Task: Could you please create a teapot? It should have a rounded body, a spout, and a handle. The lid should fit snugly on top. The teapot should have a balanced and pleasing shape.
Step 222:
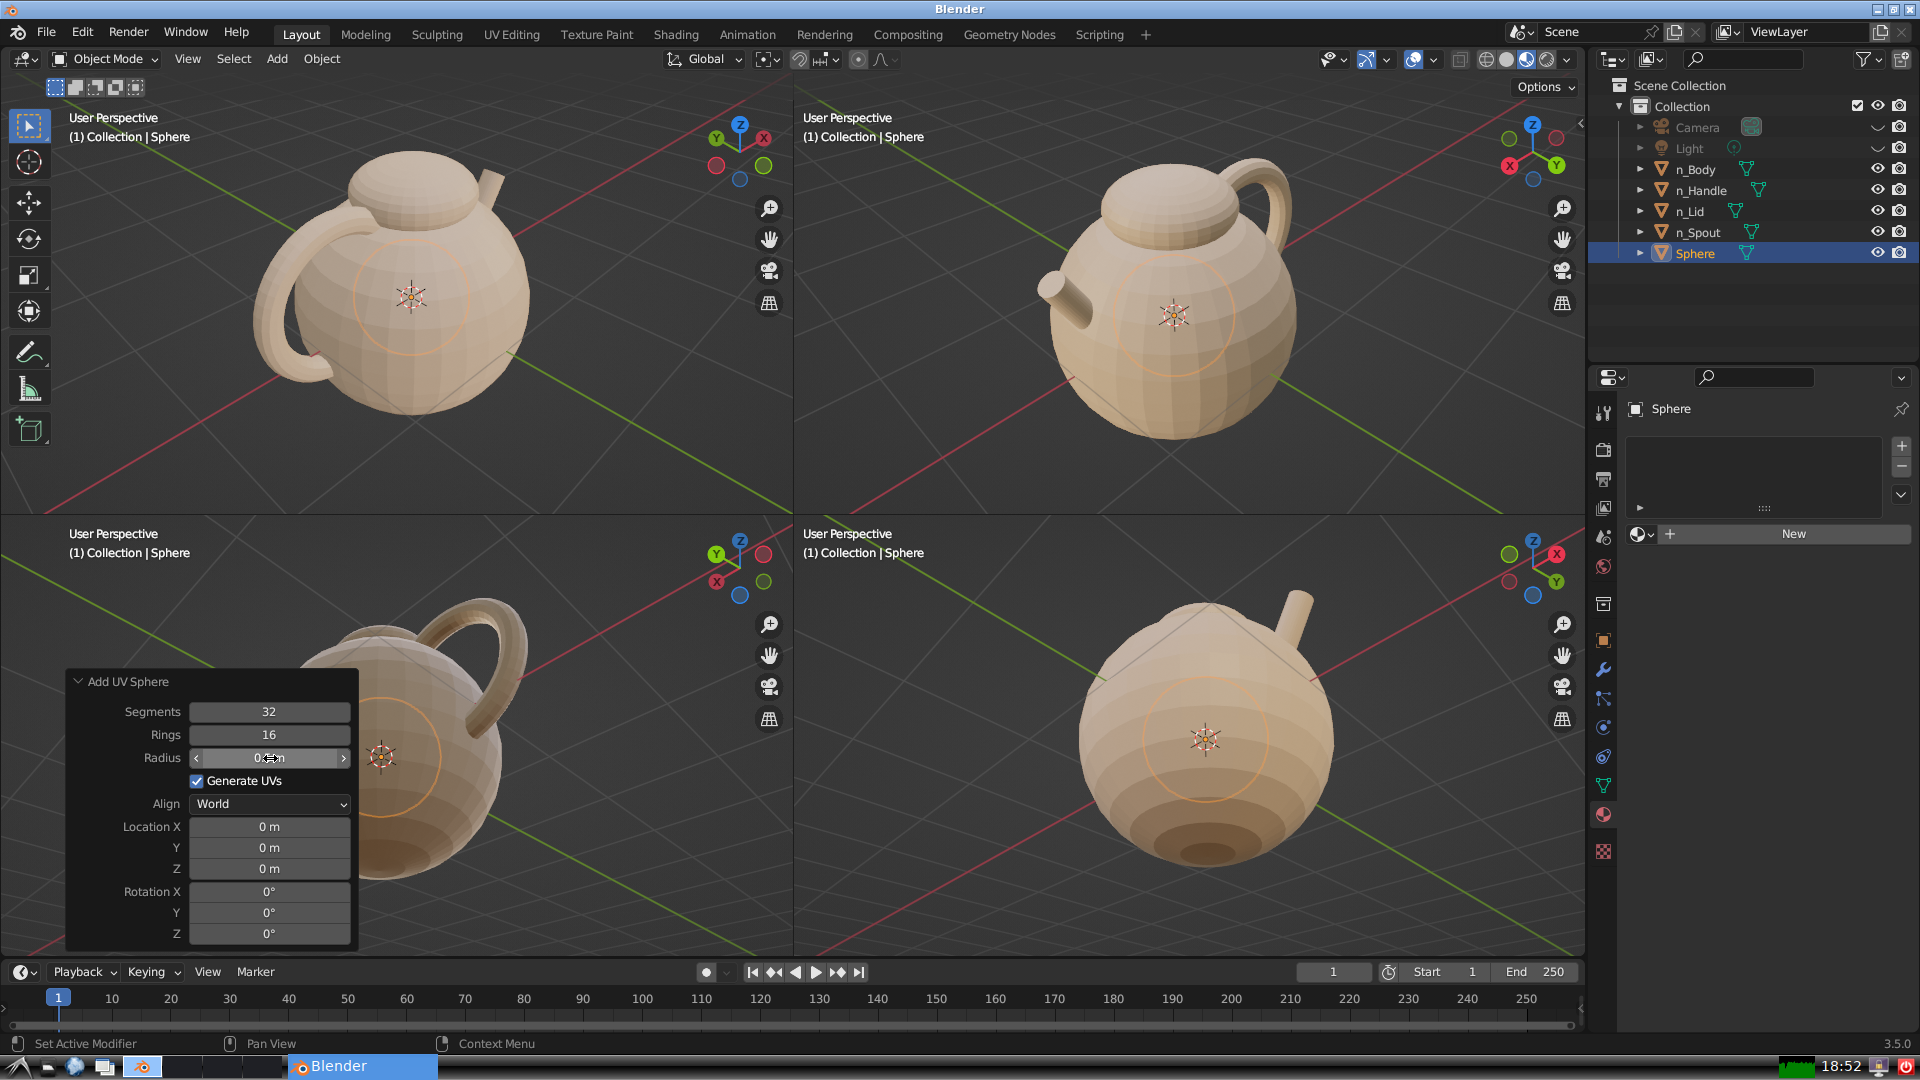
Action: click: no